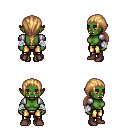
a pixel art fantasy rpg character, female body template, orc, green skin, steel arm armor, gold greaves, light blonde ponytail hairstyle, white cloth bandages, maroon shoes, four views (front, back, left, right), 2x2 character sprite sheet, small pixel art, hard edges, no anti-aliasing